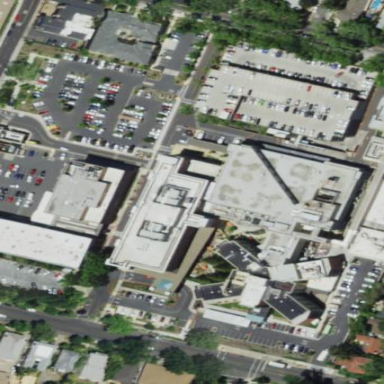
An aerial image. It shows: Hospital building.